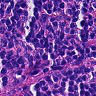
Metastatic tissue present: no